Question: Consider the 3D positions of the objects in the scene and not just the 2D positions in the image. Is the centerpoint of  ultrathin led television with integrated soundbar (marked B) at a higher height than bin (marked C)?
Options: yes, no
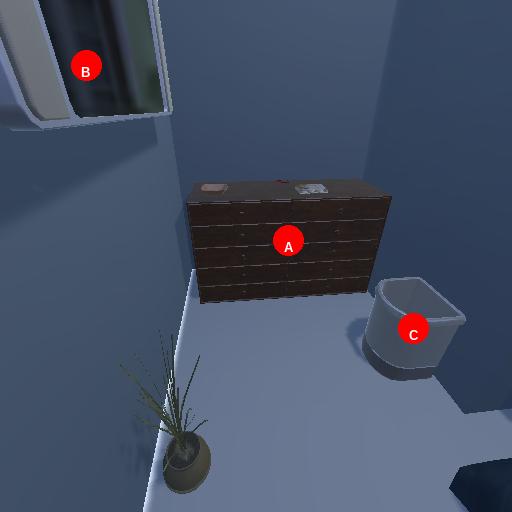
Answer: yes